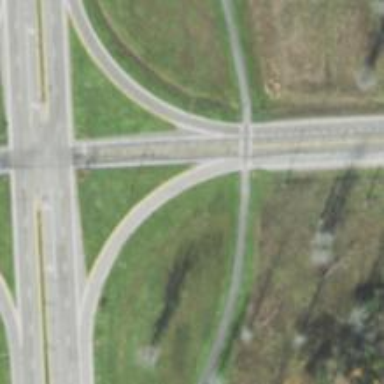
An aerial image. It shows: Secondary link road.